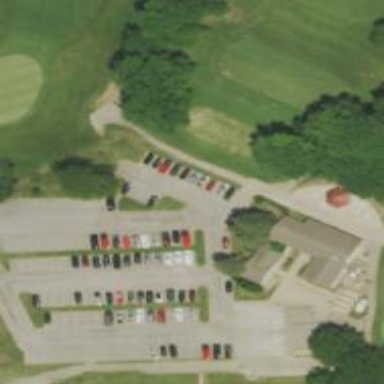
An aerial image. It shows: Service road used as golf cart path.